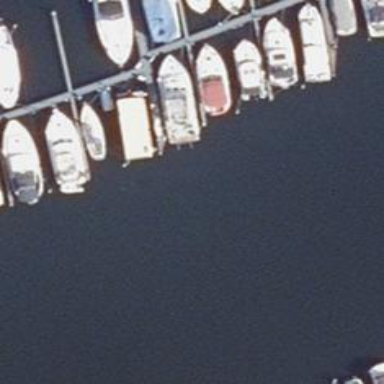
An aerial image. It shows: Man-made pier.